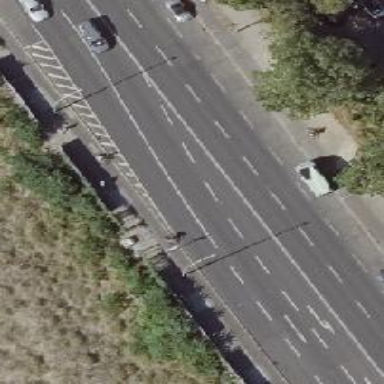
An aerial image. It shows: Secondary road with asphalt surface. There is separate cycle track and sidewalks on both sides. The parking lanes on both sides are parallel.